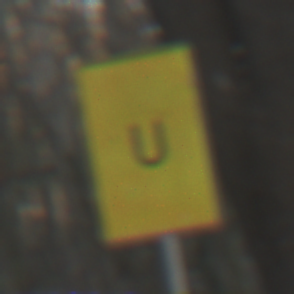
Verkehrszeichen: AnkuendigungOderFortsetzungUmleitungOhnePfeilsymbol
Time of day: SunriseSunset
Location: Outdoor (Nature)
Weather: Clear
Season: Winter
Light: Natural